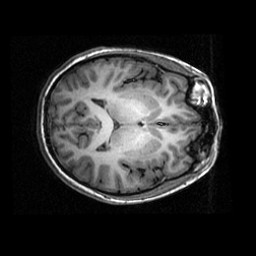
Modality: T1w
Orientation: axial
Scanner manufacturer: ge
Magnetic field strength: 3 T
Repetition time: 0.00904 s
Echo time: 0.00184 s